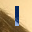
Label: 1